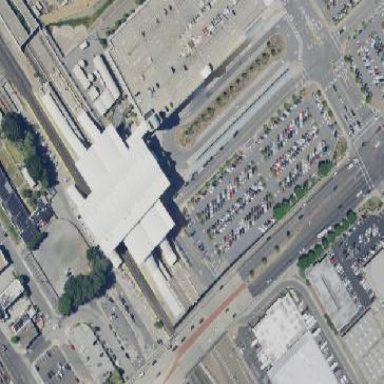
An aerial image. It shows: Commercial building with flat roof.